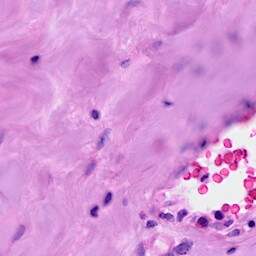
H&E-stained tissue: Breast